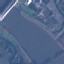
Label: River